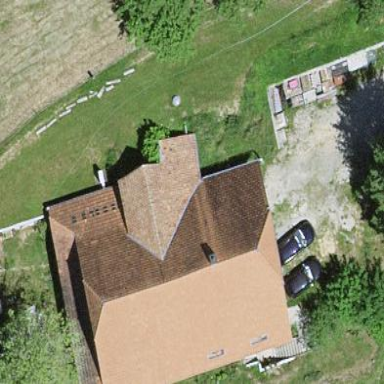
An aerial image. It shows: Farm building.